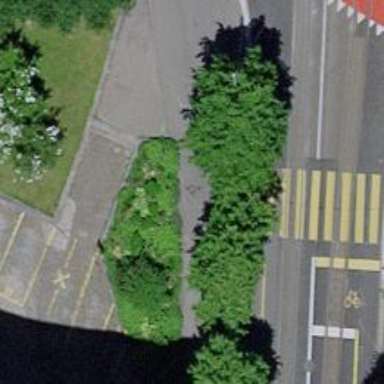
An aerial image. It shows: Kerb serving as barrier.